Aerial crown-view tile of a tropical tree (Barro Colorado Island, Panama), acquired 20240716:
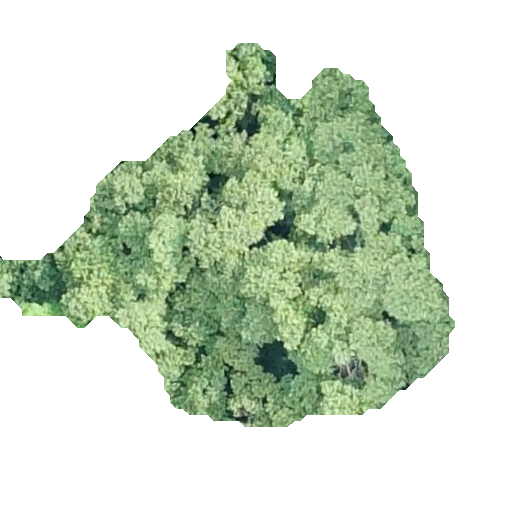
Species: Luehea seemannii
GBIF accepted scientific name: Luehea seemannii
Crown area: 159.484 m²